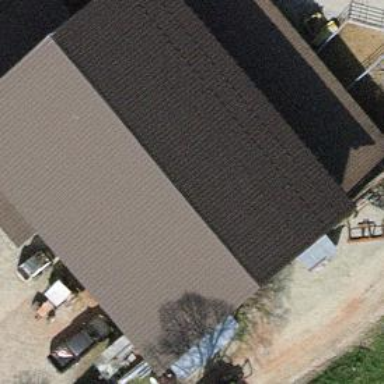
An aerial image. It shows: Farm building.